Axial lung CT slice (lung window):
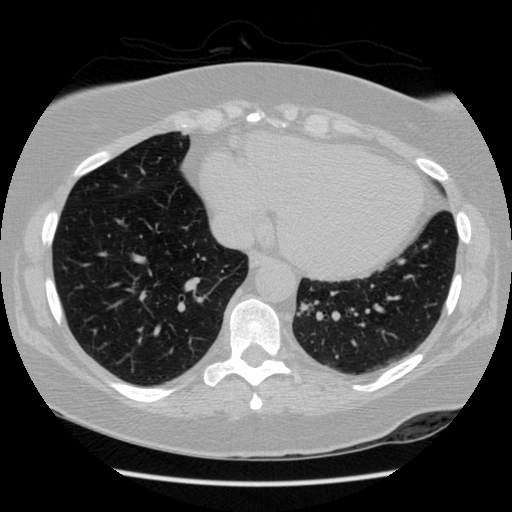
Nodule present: yes
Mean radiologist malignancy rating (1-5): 1